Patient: sex F, age 62
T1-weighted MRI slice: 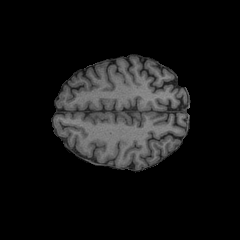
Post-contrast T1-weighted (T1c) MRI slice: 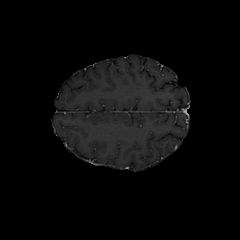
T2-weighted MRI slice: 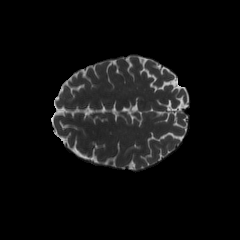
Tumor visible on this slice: no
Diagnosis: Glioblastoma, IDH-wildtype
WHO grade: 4